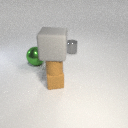
large gray rubber cube above small brown rubber cube